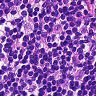
Metastatic tissue present: no